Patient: sex M, age 57
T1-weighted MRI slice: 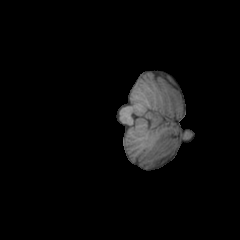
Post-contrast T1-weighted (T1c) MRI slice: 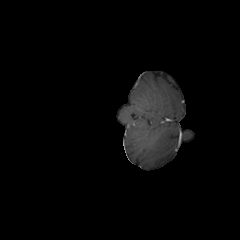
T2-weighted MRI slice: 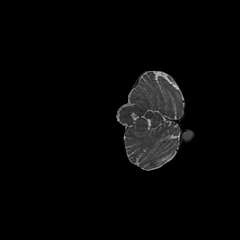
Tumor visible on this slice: no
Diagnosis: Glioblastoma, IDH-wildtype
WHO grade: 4